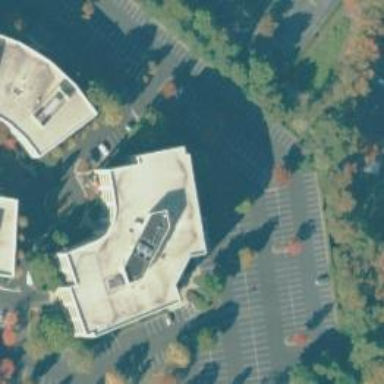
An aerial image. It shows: Commercial building.